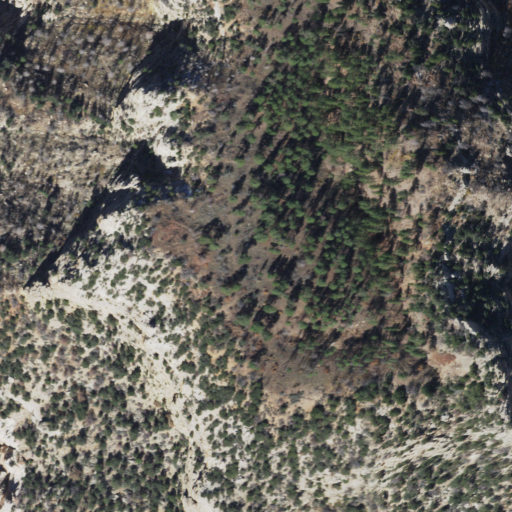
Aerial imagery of cliff(s) in Arizona named Francois Matthes Point containing grassland, evergreen forest, and shrub